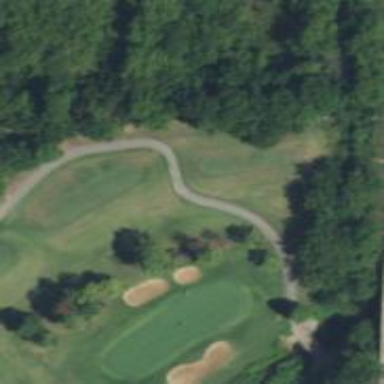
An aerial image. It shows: Service road used as golf cart path.